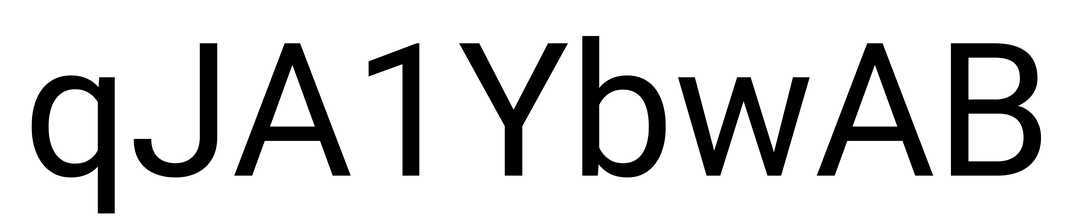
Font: Roboto_Regular